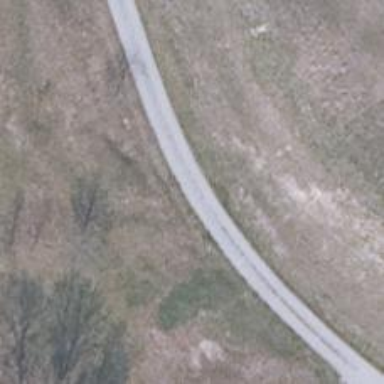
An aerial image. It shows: Unclassified road.